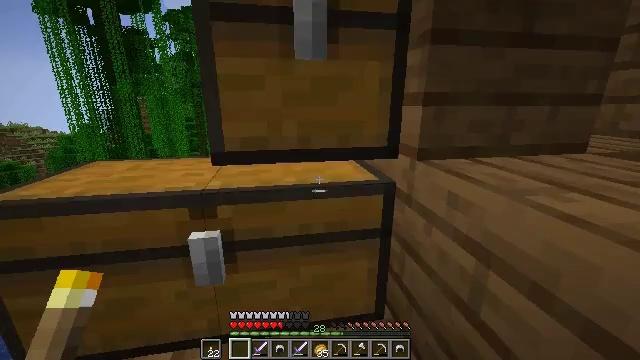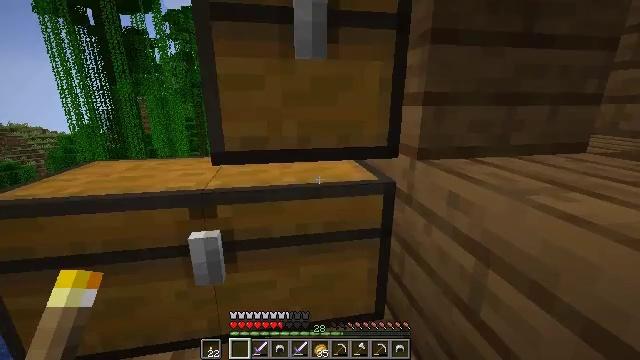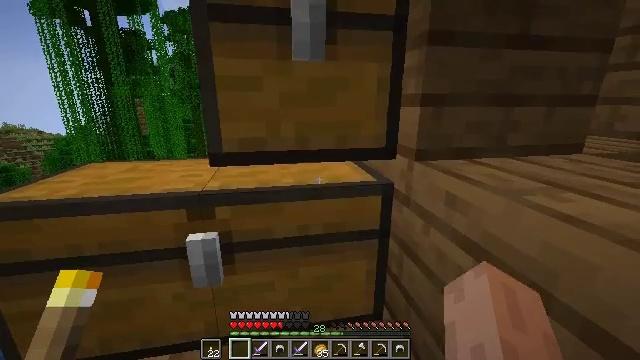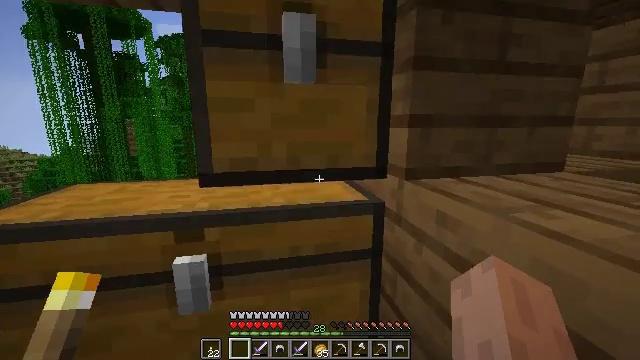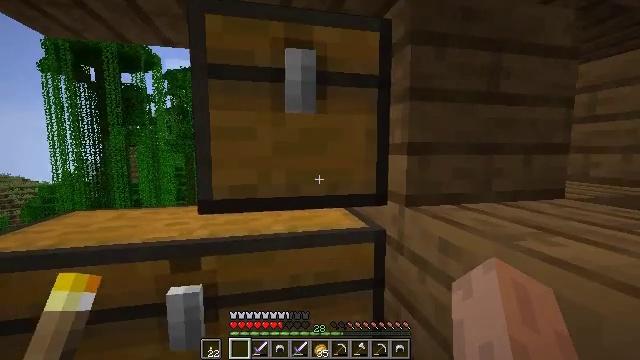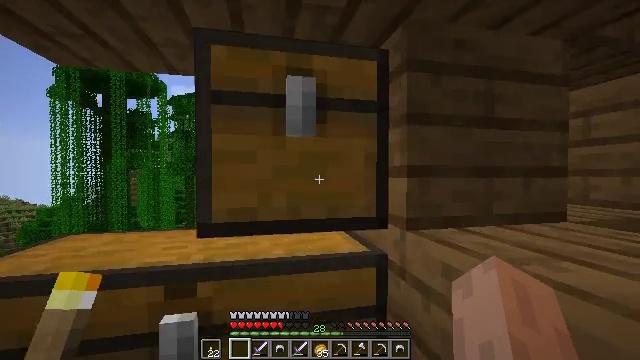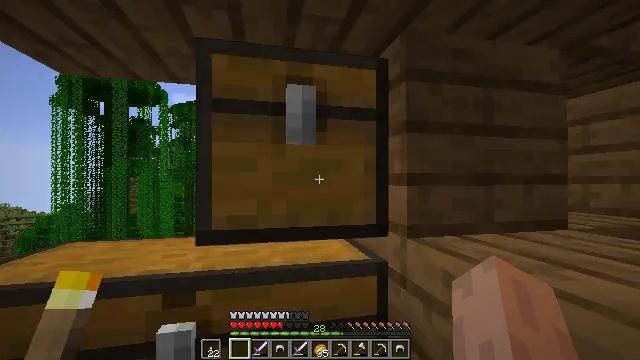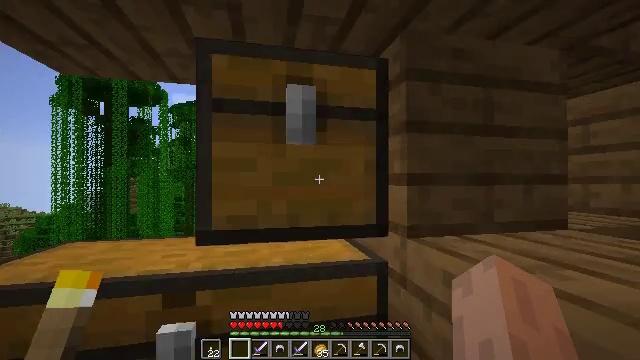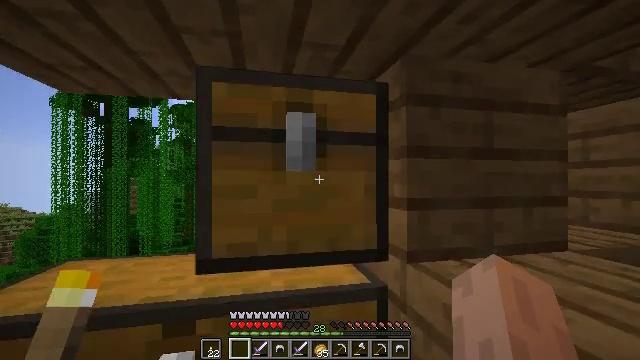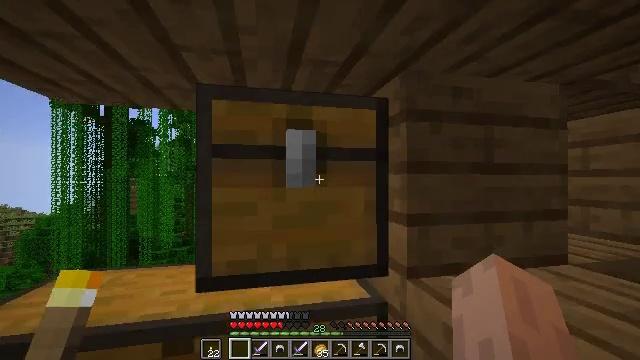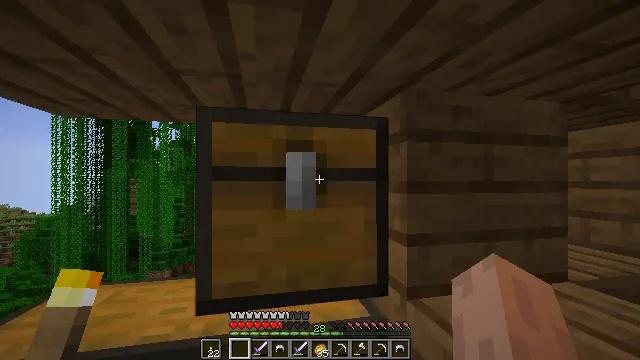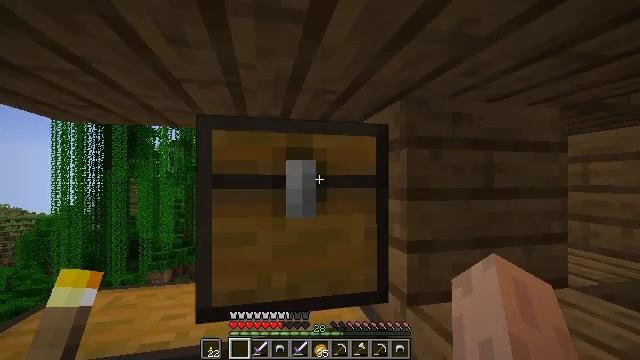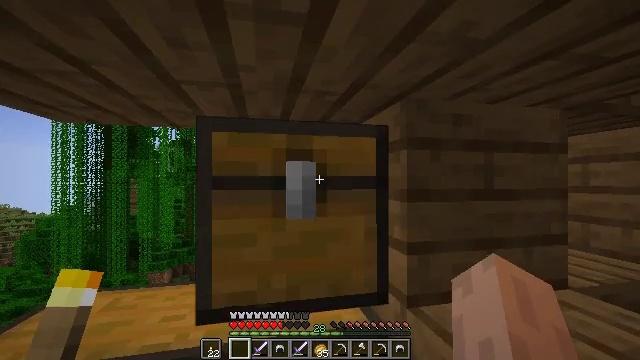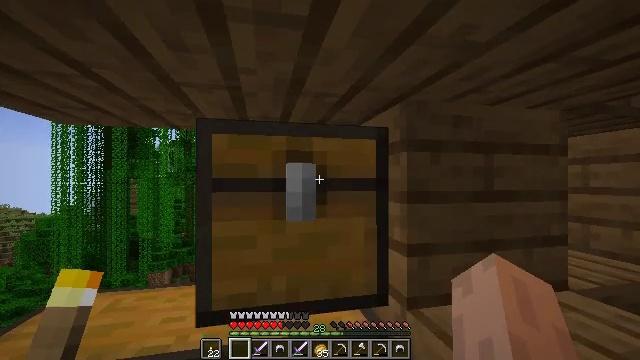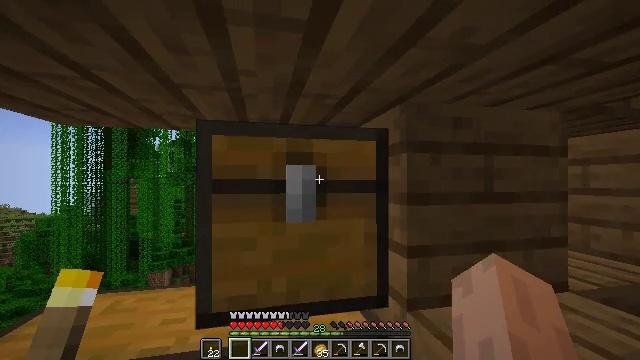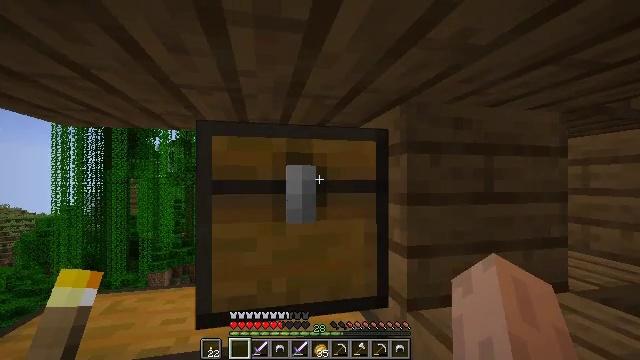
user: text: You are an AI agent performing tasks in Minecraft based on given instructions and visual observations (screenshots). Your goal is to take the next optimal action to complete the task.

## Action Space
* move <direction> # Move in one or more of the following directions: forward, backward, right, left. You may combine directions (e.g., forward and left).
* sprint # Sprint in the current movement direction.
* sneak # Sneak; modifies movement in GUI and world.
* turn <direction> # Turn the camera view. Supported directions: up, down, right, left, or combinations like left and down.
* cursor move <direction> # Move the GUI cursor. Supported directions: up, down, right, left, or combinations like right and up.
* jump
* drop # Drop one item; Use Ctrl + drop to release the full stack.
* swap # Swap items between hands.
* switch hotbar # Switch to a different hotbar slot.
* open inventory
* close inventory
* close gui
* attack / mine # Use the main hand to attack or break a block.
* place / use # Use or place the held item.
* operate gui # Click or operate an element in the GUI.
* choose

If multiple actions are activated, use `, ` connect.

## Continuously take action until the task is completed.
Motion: motion action
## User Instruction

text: Reclaim the chest into your inventory.
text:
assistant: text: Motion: sneak
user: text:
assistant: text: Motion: sneak
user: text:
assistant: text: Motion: sneak, turn right and up
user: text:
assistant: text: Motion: sneak, turn up
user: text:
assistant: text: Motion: sneak, turn up
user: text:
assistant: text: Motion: sneak, turn up
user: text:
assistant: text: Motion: use / place
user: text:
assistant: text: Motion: use / place
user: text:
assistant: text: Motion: use / place
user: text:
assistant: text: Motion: use / place
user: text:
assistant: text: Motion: no_op
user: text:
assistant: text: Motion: no_op
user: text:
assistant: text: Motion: no_op
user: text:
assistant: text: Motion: no_op
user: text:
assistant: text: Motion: no_op
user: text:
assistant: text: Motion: no_op
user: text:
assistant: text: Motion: no_op
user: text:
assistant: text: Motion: no_op
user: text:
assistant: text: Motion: use / place
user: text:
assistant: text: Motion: use / place
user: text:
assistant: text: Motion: use / place
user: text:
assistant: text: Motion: use / place
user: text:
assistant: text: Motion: no_op
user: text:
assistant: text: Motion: turn right and down
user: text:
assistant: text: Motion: turn right and down
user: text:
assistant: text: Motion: turn right and down
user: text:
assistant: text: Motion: turn right and down
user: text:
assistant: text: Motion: turn right and down
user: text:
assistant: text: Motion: turn right and down
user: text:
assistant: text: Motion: no_op